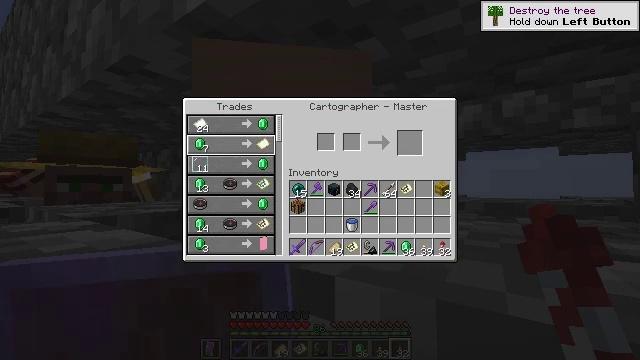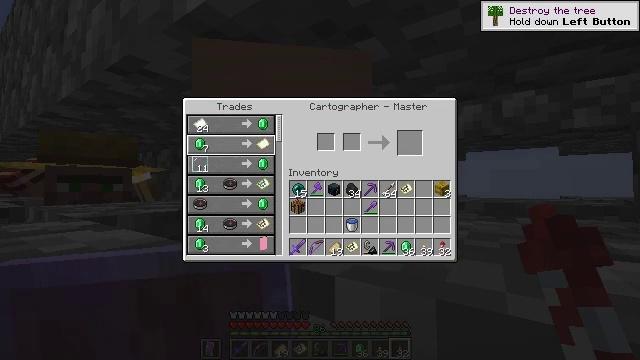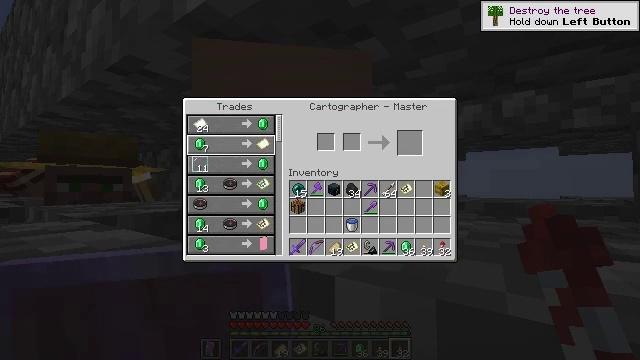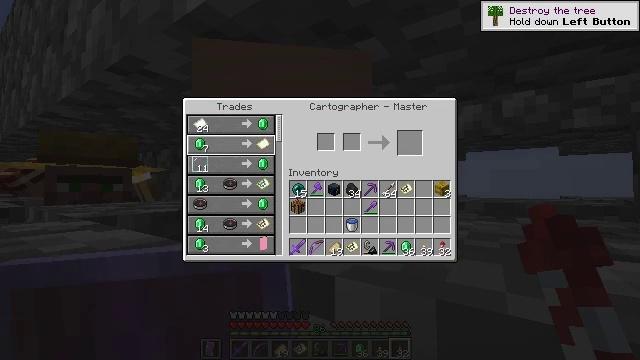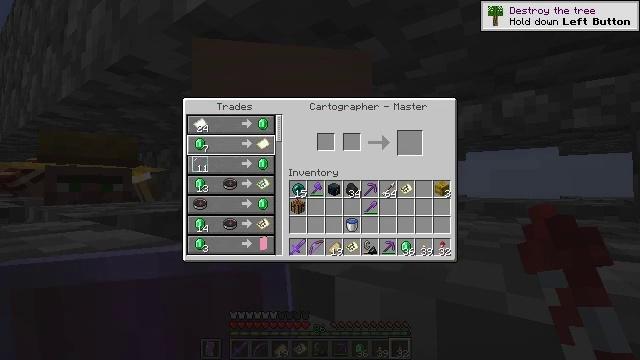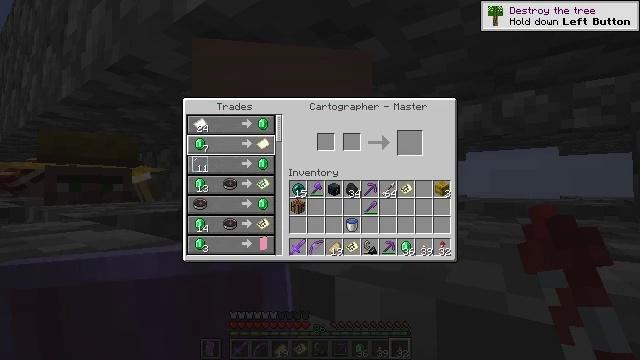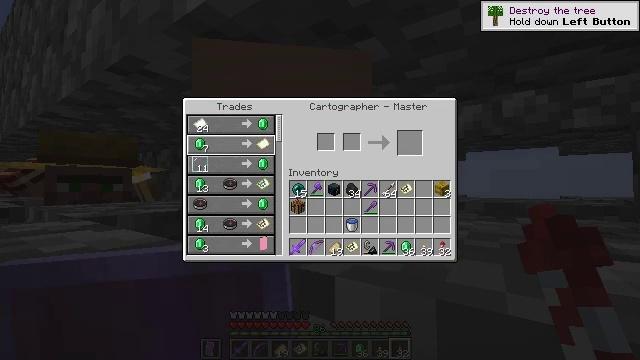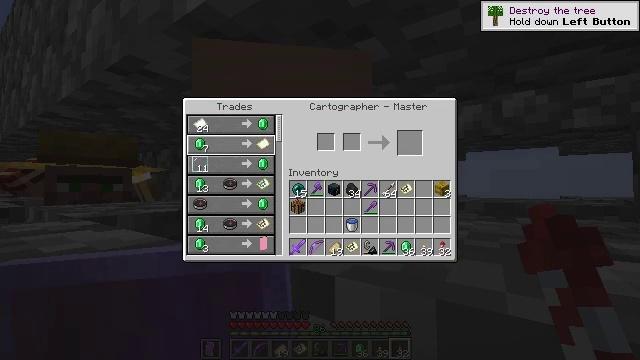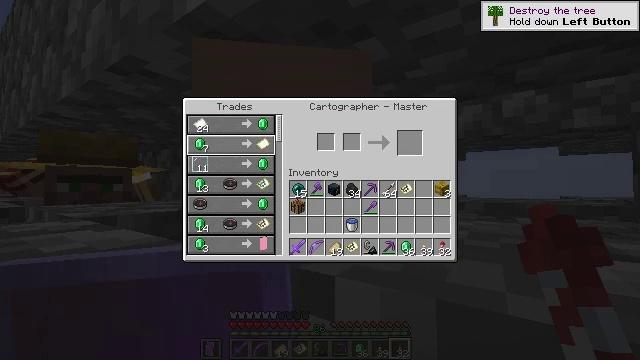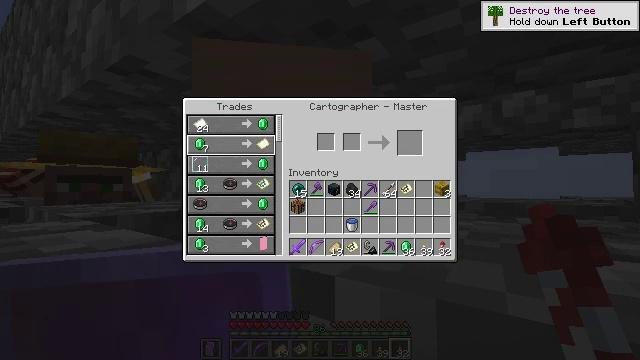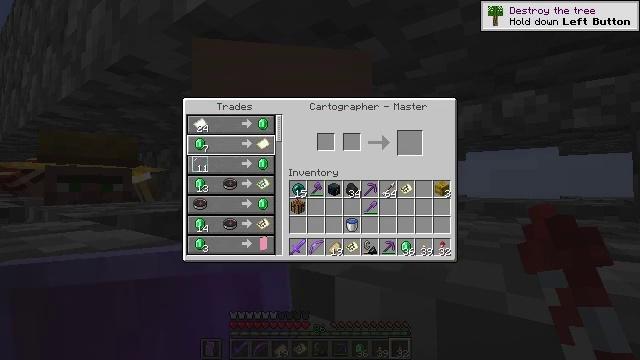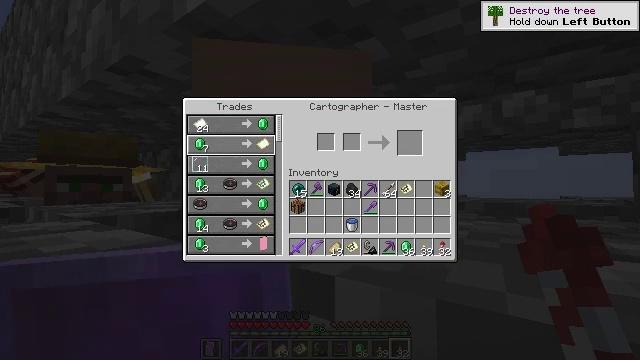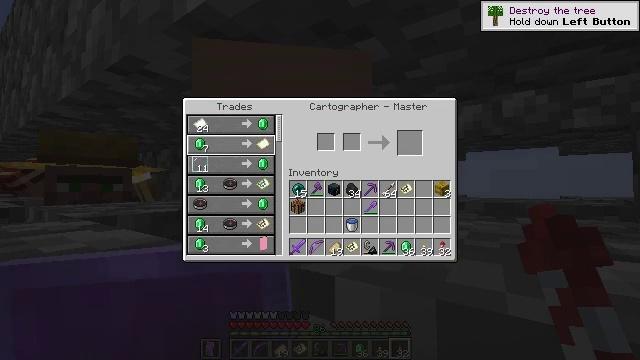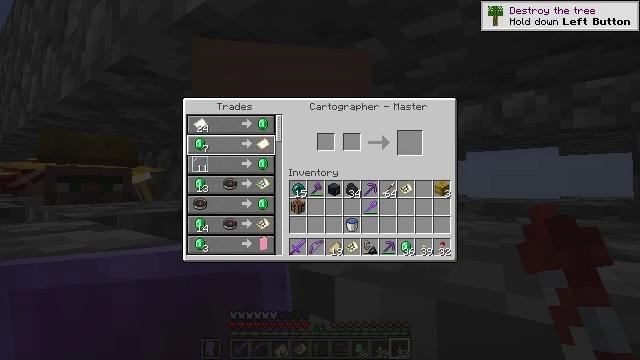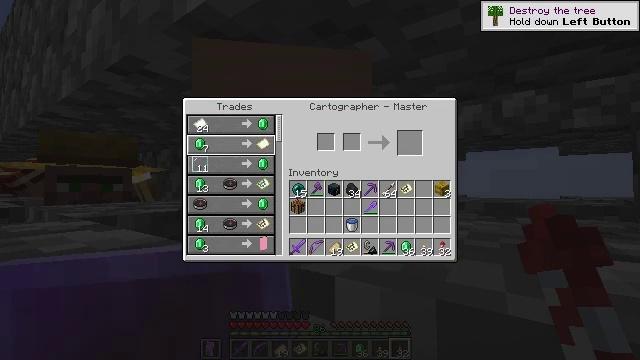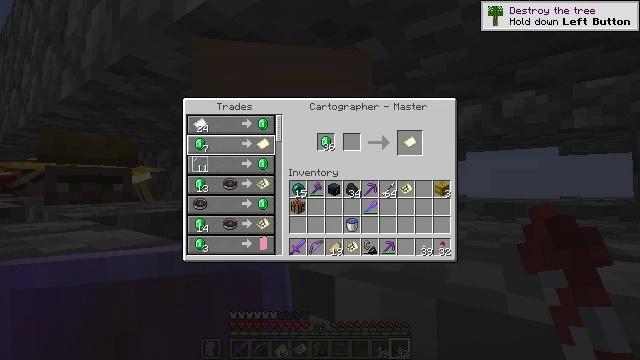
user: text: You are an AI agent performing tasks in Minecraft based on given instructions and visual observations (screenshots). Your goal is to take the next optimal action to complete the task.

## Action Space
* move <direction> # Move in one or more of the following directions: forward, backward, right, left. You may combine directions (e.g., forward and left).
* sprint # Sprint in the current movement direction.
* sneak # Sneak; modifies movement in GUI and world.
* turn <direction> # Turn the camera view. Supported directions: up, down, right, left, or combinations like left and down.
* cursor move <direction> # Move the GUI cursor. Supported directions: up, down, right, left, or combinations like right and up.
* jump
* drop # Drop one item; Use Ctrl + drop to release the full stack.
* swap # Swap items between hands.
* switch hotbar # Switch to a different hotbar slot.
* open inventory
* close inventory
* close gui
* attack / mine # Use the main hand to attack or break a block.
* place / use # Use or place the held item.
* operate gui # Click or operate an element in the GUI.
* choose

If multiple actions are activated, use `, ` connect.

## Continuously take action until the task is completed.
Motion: motion action
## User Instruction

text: craft item air
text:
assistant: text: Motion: no_op
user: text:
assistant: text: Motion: no_op
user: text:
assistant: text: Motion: no_op
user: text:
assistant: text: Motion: no_op
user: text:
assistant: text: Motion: no_op
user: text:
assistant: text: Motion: no_op
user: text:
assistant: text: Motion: no_op
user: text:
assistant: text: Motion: no_op
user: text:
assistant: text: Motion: no_op
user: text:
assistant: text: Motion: no_op
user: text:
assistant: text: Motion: no_op
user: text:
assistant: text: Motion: no_op
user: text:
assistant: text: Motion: sneak
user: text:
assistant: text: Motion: sneak
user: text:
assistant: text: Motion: sneak, attack / mine
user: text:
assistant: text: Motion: sneak, attack / mine
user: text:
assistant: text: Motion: sneak, attack / mine
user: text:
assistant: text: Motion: sneak, attack / mine
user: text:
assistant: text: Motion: sneak
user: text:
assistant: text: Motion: sneak
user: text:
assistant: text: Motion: sneak
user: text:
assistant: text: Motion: sneak
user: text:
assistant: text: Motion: sneak
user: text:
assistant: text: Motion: sneak
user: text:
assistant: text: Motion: sneak
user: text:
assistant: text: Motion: sneak
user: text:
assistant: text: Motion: sneak, turn right
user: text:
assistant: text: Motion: sneak, turn right and down
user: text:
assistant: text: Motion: sneak, turn right
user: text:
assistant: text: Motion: sneak